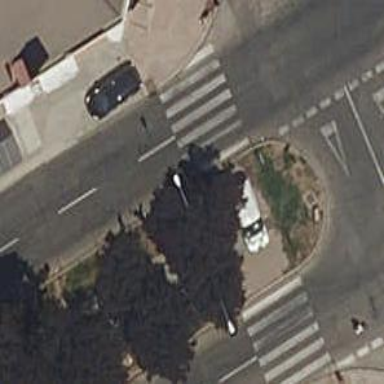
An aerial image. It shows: Pedestrian crossing with zebra markings on footway.